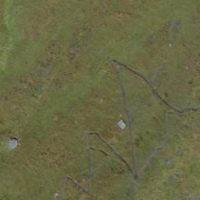
EUNIS habitat code: 26
Species observed at this site:
Parnassia palustris
Gentianella campestris